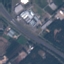
Label: Highway